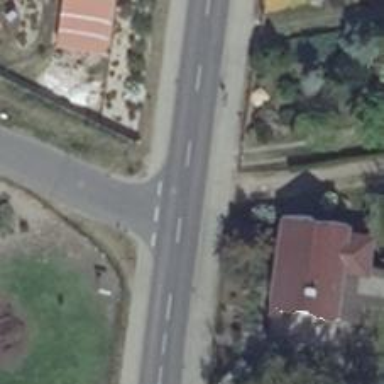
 and it is common for tourist buses to pass through."